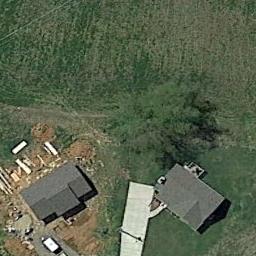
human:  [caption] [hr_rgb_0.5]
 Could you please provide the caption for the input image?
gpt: There are two houses in the open space, One with a white roof and the other with a black roof .

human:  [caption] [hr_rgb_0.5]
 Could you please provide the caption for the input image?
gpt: Several buildings of different shapes in the sparse residential .

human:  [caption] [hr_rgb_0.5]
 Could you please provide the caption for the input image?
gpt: The sparse residential is on the bare land next to the grass .

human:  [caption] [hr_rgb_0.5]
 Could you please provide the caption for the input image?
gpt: In a sparse residential area there are two gray houses surrounded by grass and a road .

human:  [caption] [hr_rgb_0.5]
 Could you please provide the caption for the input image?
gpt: A sparse residential area with two black buildings on the green meadow .